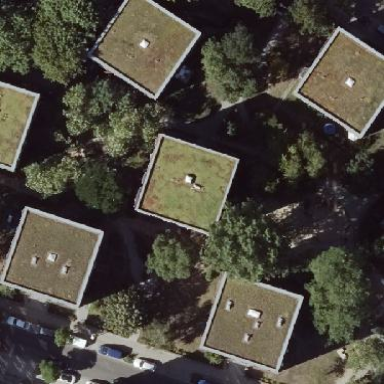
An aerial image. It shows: Flat-roofed apartment building.